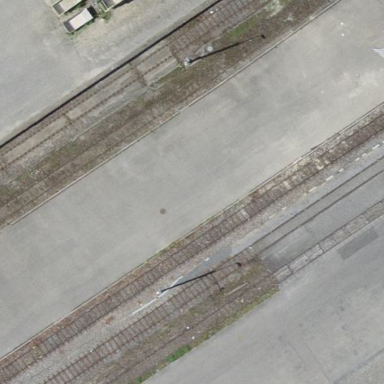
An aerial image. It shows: Loading ramp for railways.